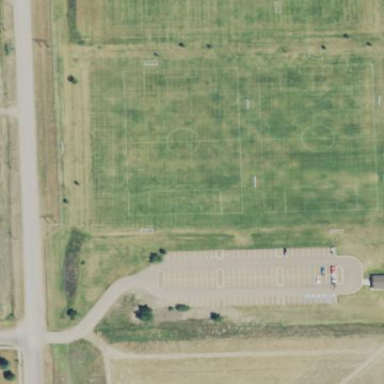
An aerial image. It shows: Soccer pitch for outdoor sports and leisure activities.